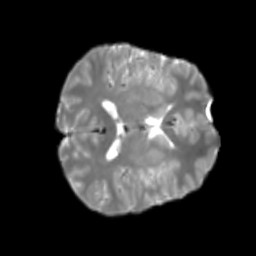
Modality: T2w
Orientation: axial
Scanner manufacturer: siemens
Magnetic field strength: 3 T
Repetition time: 4 s
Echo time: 0.0594 s